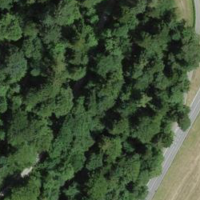
EUNIS habitat code: 43
Species observed at this site:
Lamium galeobdolon